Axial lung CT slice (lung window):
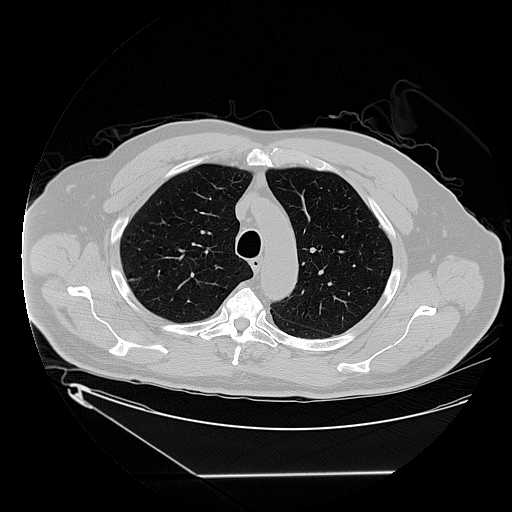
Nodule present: no